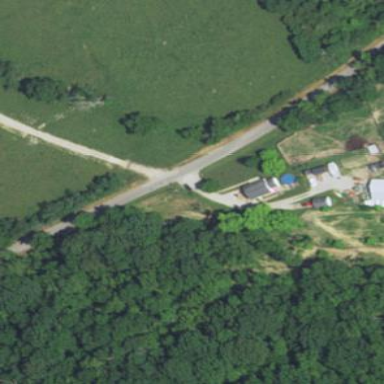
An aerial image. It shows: Farmyard area.